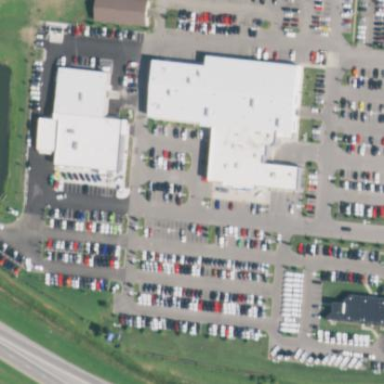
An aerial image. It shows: Car shop within retail area.